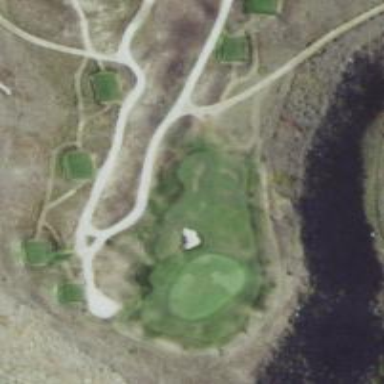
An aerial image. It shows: View of golf hole.